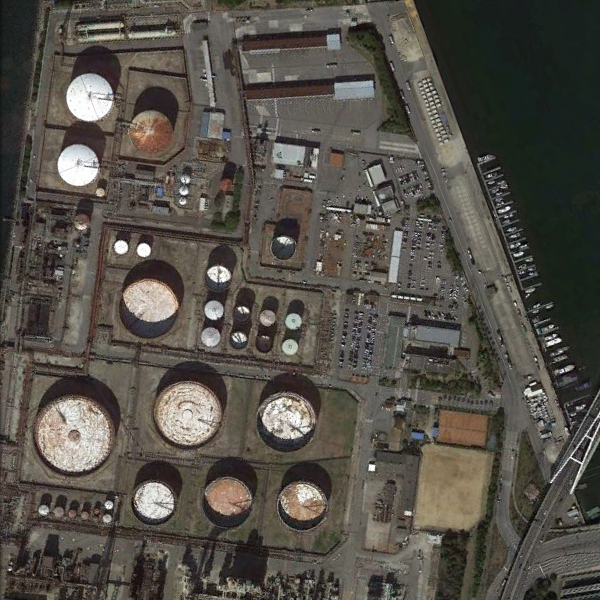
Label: StorageTanks